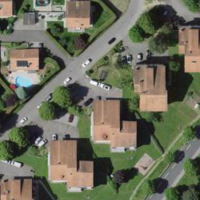
EUNIS habitat code: 55
Species observed at this site:
Astrantia major